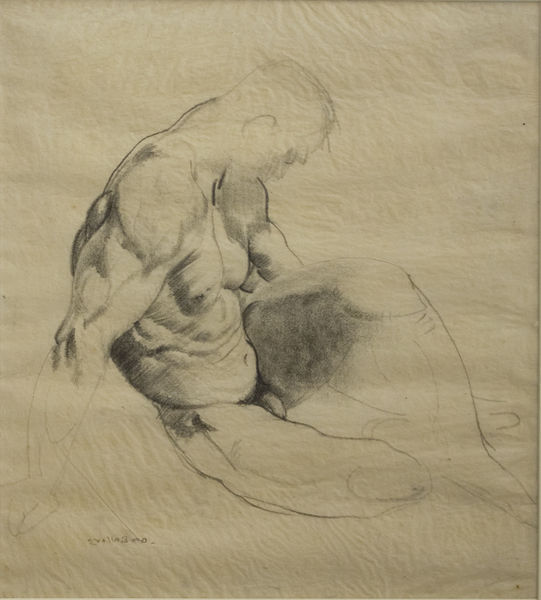
Titel: Male Torso (Study)
Künstler: George Wesley Bellows
Standort: Amherst (Massachusetts, USA)
Institution: Mead Art Museum, Amherst College
Schlagwörter: men, arm, face, hair, woman, man, naked, nude, skin, ear, head, eyes, male, drawing, paper, look, shadow, sketch, person, arms, bent, foot, pencil, legs, chest, act, blurry, tan, body, muscle, belly button, penis, knee, leg, muscles, knees, down, sex, torso, guy, nipple, partner, look down, umbilicus